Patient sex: M
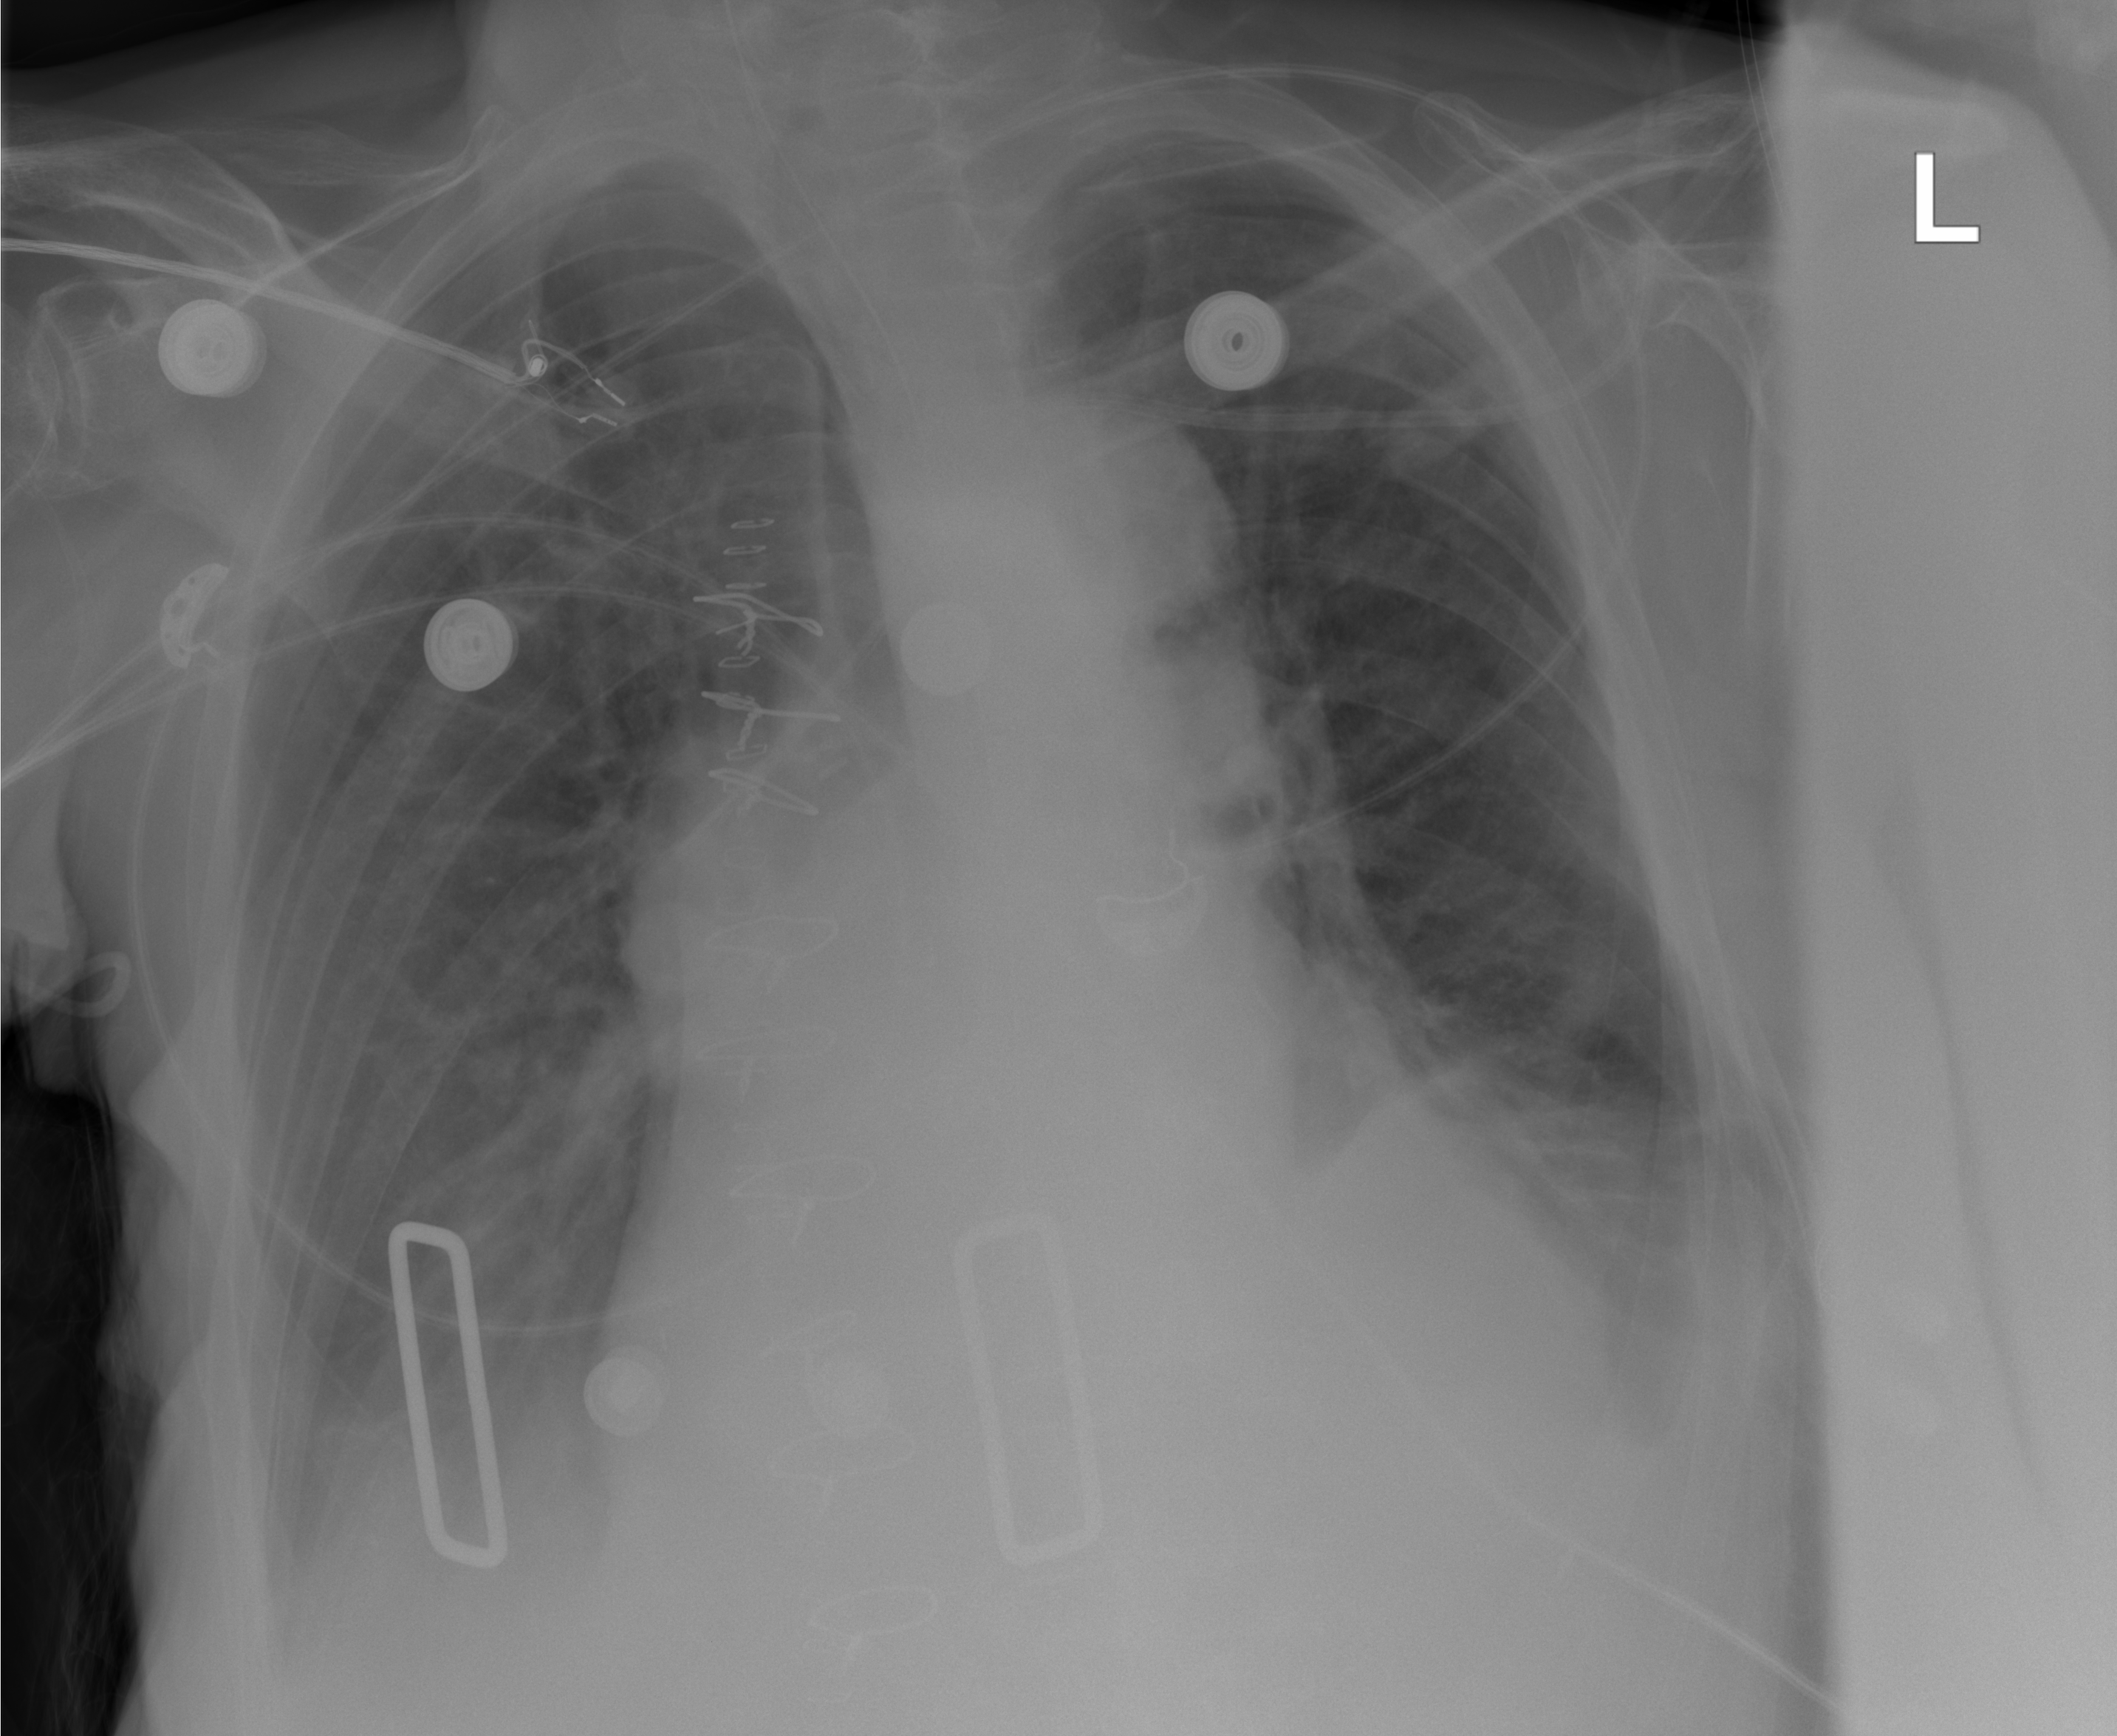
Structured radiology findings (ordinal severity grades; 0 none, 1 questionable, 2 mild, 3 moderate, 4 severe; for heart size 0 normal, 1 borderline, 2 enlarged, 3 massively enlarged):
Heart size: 2
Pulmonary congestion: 0
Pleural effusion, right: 2
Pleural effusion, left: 0
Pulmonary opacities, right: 0
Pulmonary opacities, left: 0
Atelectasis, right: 0
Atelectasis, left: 2